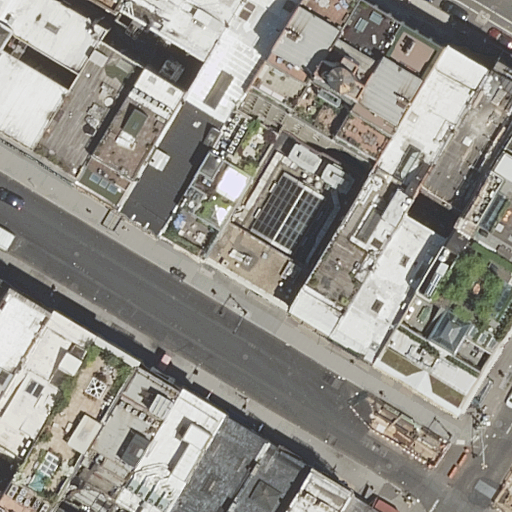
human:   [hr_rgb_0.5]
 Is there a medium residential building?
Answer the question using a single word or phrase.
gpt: yes

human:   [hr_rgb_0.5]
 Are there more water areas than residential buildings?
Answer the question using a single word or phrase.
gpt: no

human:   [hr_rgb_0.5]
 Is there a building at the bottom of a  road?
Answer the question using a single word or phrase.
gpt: yes

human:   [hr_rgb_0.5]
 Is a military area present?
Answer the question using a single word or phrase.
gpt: no

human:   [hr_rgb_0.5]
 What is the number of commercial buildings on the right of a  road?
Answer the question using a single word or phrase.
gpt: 0

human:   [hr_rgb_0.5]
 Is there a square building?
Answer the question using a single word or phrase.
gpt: no

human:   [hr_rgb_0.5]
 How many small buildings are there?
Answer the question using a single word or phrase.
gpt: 4

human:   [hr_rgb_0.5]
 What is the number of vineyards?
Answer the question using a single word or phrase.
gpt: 0

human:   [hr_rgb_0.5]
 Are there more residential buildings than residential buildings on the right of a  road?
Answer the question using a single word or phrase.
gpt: yes

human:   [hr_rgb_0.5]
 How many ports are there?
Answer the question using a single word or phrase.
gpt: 0

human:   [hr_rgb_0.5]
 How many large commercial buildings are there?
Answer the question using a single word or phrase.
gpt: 0

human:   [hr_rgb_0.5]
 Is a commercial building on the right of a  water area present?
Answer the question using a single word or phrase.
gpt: no

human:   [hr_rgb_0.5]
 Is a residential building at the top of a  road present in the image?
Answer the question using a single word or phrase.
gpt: yes

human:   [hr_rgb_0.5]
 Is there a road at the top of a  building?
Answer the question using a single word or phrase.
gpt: yes

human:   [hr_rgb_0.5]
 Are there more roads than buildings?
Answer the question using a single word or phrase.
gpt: no

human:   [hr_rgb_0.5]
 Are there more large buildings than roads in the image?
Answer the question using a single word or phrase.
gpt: no

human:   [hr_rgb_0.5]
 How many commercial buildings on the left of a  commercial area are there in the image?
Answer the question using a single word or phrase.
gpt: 0

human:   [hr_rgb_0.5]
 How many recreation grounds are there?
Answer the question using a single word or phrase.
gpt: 0

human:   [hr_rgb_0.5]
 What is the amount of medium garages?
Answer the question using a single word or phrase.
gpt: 0

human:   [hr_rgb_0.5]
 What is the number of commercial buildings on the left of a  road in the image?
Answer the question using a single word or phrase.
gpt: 0

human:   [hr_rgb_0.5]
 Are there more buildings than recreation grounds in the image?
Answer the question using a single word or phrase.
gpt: yes

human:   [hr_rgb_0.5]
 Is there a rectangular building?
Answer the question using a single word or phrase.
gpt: yes

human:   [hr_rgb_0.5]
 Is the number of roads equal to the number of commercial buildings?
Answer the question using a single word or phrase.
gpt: no

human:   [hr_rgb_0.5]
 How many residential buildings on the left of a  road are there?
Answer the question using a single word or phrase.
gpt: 20

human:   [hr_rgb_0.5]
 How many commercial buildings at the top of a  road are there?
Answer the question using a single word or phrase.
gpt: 0

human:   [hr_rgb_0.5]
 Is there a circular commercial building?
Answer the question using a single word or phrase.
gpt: no

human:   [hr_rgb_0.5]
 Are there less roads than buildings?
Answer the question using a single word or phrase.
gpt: yes

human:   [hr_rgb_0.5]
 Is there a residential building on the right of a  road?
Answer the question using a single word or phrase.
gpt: yes

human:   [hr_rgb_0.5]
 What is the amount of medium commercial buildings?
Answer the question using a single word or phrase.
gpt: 0

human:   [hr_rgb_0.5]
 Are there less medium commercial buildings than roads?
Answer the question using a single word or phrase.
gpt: yes

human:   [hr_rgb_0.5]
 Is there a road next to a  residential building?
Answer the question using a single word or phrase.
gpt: yes

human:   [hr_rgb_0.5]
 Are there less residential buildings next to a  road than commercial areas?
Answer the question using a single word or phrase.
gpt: no

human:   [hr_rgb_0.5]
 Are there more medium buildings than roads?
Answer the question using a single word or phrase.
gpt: yes

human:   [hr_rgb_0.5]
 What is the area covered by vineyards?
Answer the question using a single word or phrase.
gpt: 0m2

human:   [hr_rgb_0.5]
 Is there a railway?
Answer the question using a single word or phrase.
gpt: no

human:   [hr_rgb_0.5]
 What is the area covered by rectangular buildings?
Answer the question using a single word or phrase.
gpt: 4343m2